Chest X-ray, AP view. Patient: 33 years old, sex M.
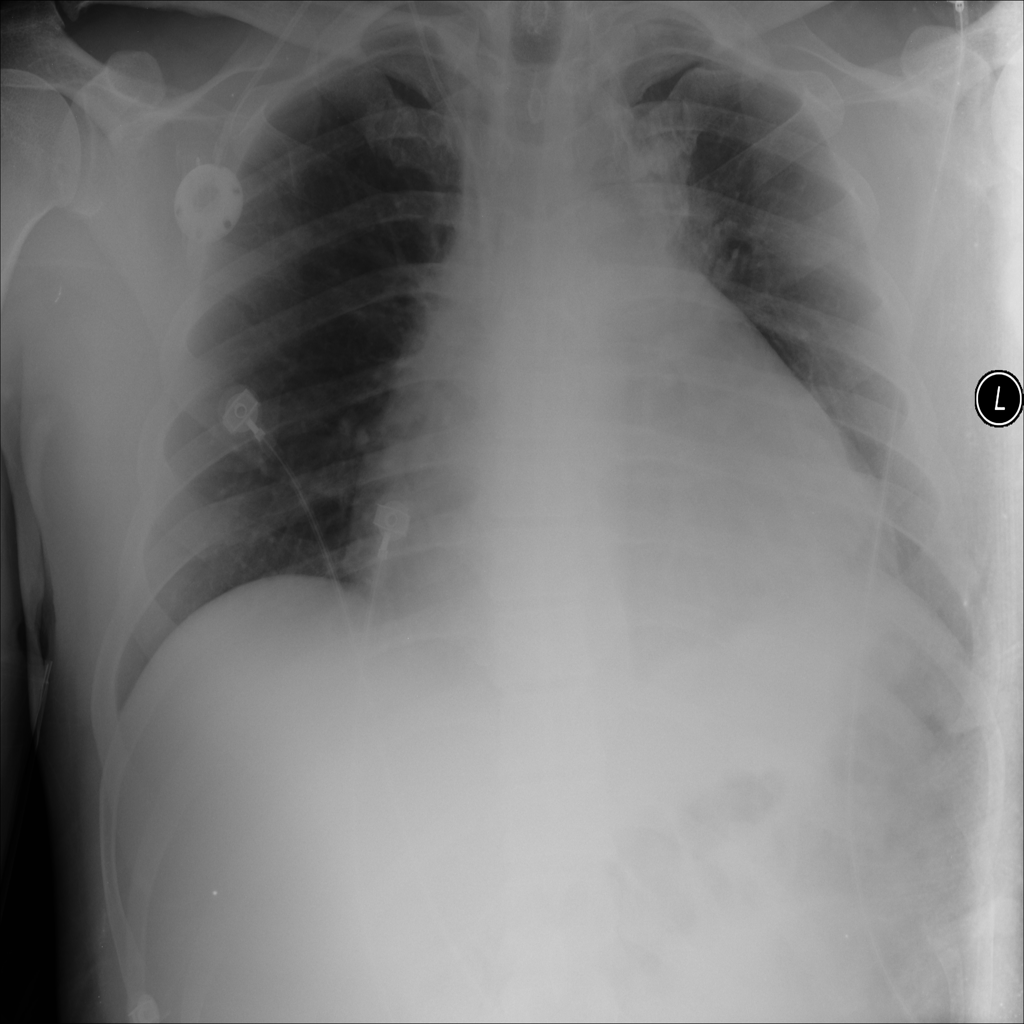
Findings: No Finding